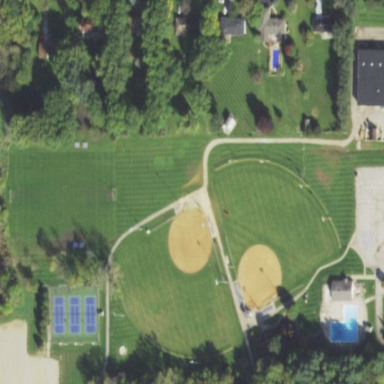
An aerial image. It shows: Baseball pitch for leisure land activities.